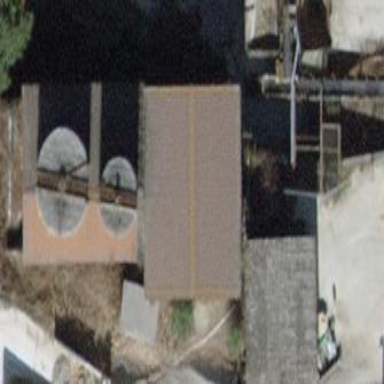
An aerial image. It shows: Industrial building with flat roof.